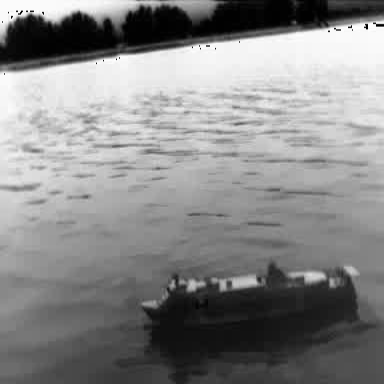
There is a container_ship in the infrared image.